Aerial crown-view tile of a tropical tree (Barro Colorado Island, Panama), acquired 20241014:
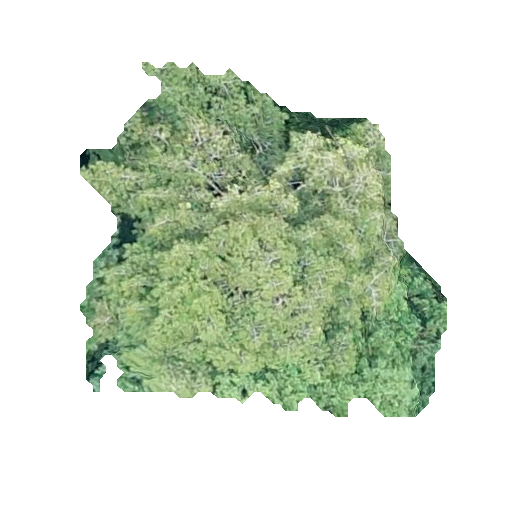
Species: Virola surinamensis
GBIF accepted scientific name: Virola surinamensis
Crown area: 145.318 m²